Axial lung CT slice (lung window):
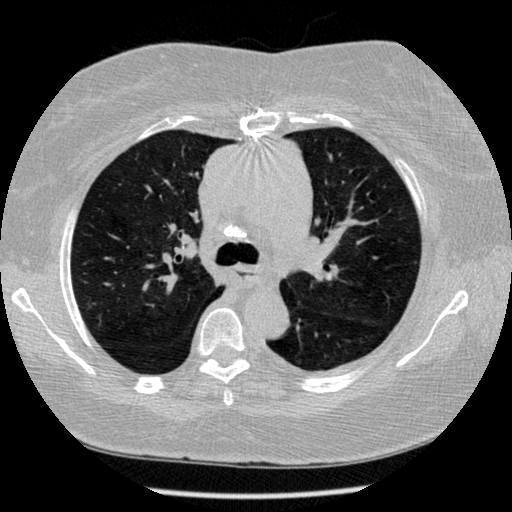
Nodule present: no